Field crop: maize
Growth stage: 2
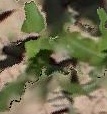
Species: maize